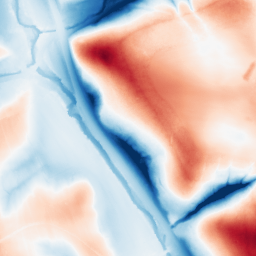
Category: edge_preserving
Decomposition family: guided
Decomposition parameters: radius: 32
eps: 1
Upsampling method: quintic
Upsampling parameters: scale: 4
Upsampling scale: 4